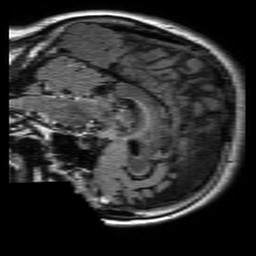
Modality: FLAIR
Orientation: sagittal
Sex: female
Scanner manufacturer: philips
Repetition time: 11 s
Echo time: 0.125 s